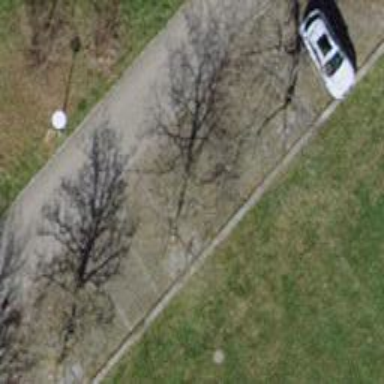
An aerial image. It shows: Parking area with grass paver surface.